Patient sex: M
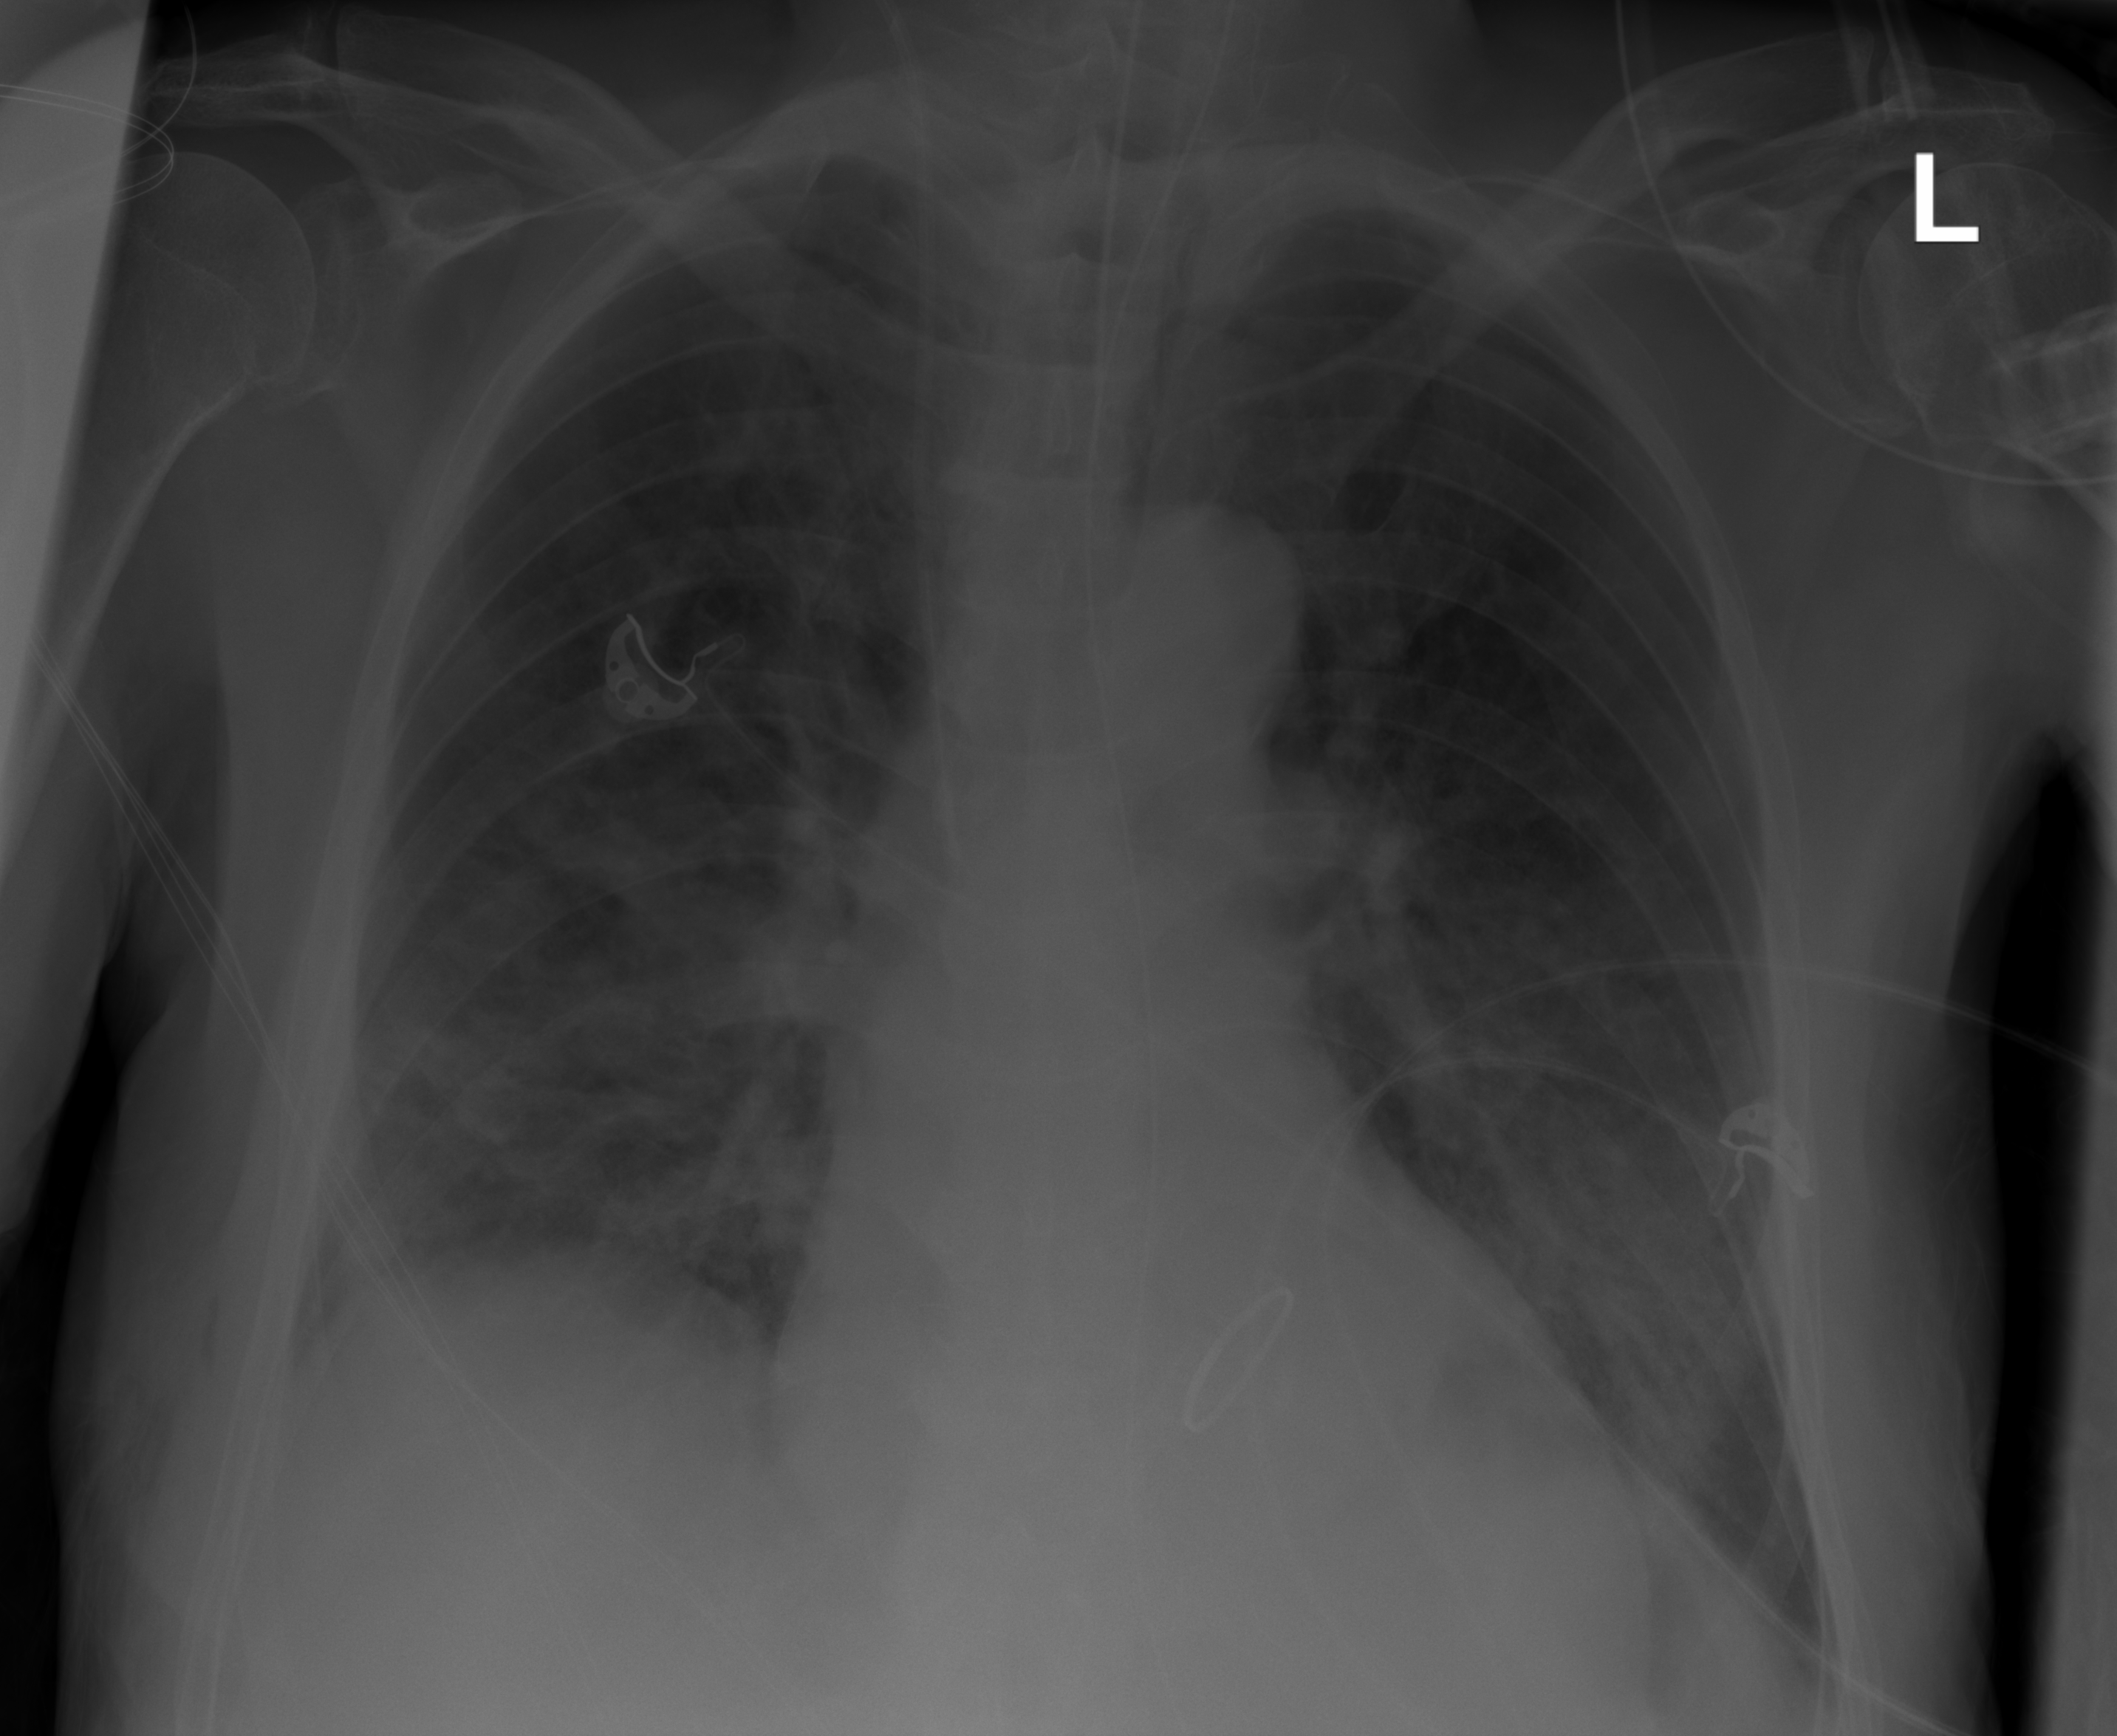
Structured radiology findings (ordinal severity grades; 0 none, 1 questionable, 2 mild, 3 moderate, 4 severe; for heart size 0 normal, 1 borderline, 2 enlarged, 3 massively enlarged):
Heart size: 1
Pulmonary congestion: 2
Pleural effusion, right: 0
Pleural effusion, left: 2
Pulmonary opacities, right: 2
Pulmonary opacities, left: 2
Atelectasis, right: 2
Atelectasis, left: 2